Interaction volume radius: 5 \u00c5
Interaction volume height: 30 \u00c5
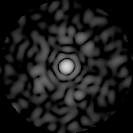
Disorder parameter: 0.8336